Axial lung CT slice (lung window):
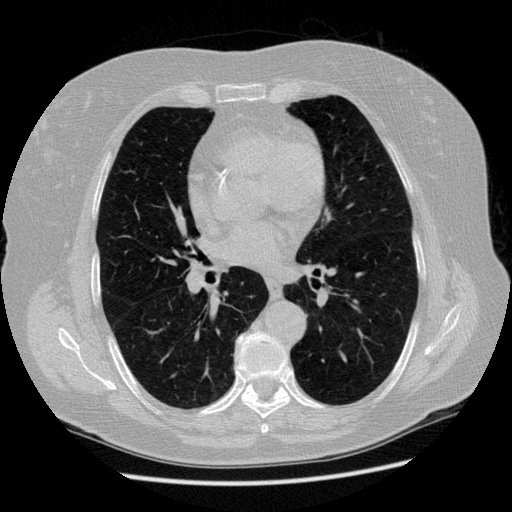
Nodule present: no